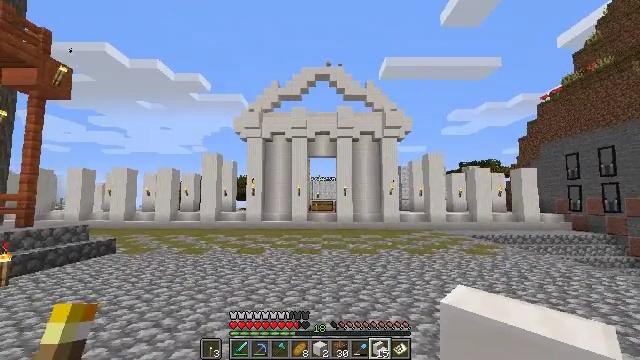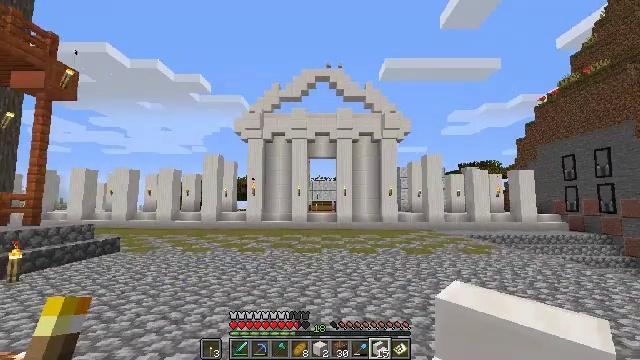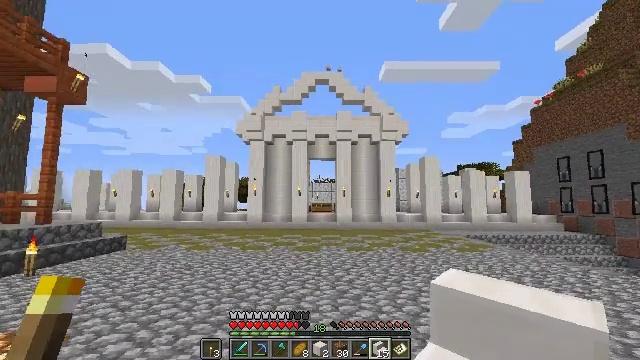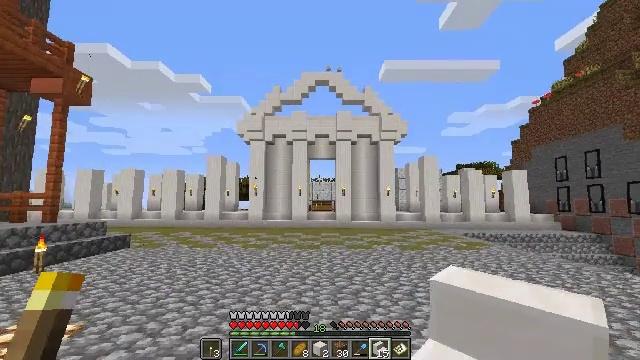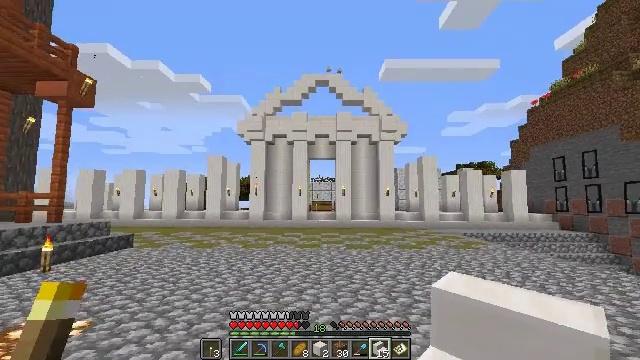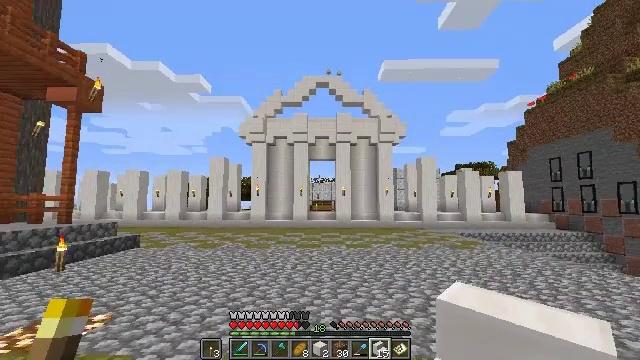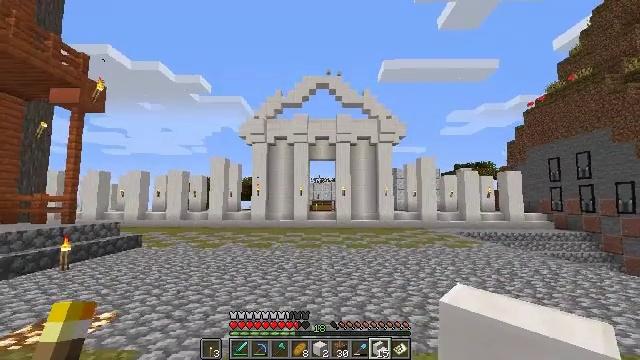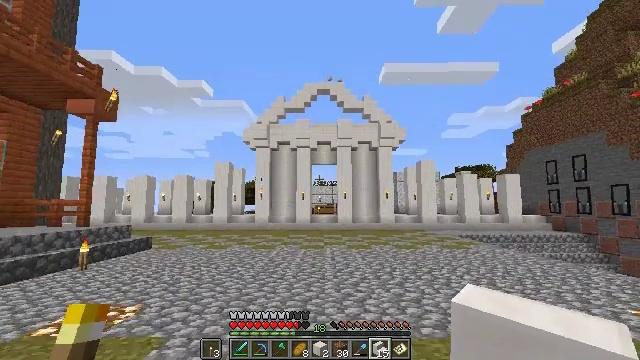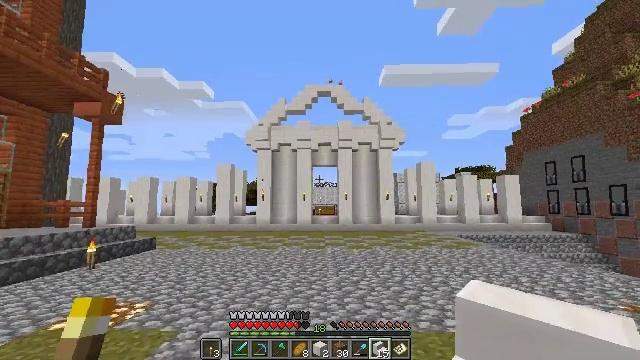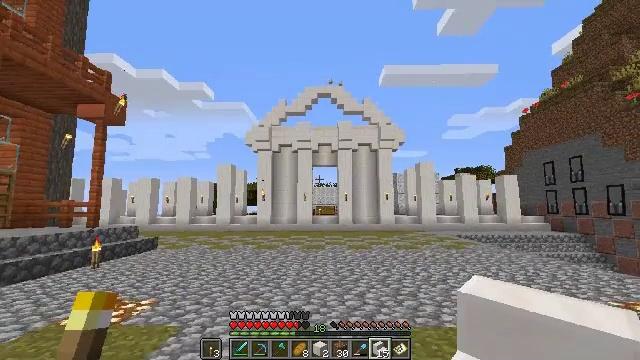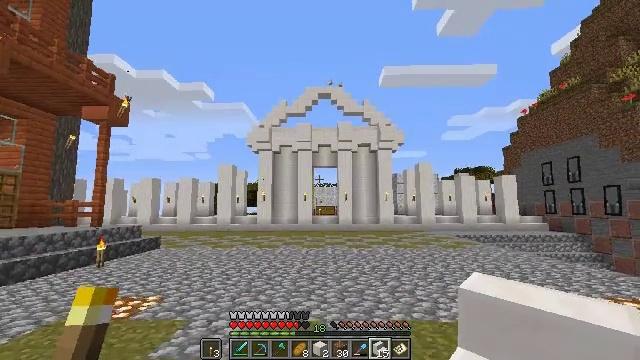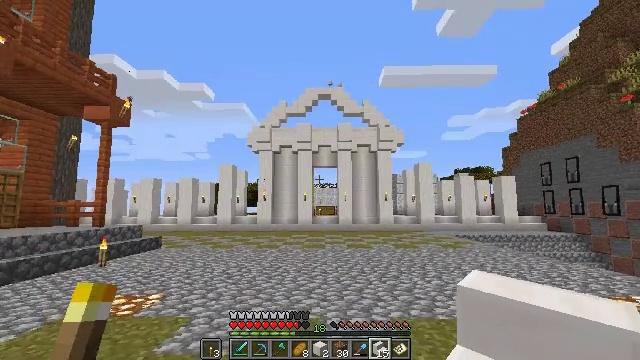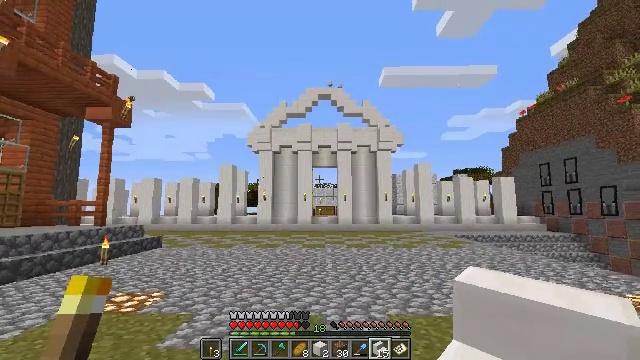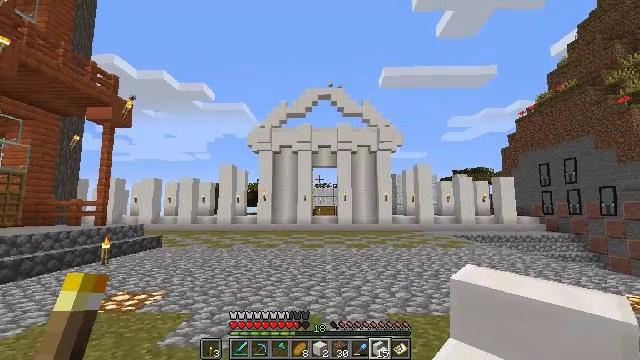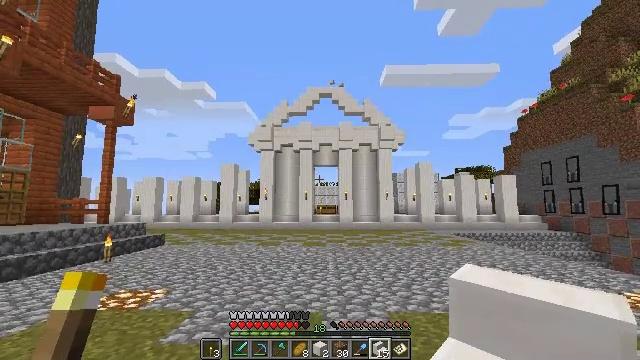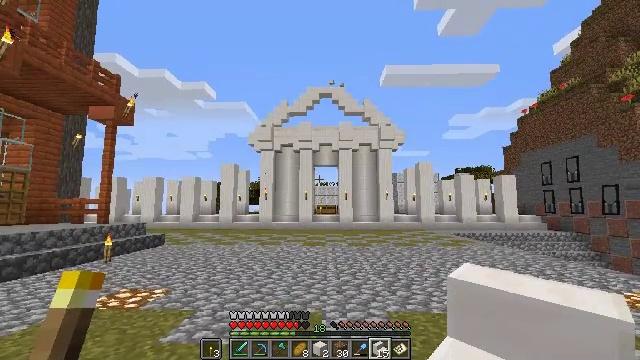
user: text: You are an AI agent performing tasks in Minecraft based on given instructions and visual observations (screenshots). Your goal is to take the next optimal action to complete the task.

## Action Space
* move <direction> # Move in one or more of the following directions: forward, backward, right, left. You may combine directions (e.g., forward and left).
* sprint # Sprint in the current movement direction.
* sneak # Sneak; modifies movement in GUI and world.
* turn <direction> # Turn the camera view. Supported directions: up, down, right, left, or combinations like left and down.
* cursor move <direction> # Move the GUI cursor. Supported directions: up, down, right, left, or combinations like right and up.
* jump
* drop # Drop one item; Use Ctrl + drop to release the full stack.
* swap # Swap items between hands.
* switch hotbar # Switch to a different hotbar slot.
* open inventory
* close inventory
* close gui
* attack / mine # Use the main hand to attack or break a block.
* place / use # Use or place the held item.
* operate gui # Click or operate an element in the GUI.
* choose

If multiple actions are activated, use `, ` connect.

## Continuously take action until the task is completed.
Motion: motion action
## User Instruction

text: Mine quartz stairs to recycle them.
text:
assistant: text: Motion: move back
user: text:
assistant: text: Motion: move back
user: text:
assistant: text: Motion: move back
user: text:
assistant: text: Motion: move back
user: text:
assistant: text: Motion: move back
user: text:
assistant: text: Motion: move back
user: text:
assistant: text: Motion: move back
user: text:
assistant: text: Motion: move back
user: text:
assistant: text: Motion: move back
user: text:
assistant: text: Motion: no_op
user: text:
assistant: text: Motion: no_op
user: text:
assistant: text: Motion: no_op
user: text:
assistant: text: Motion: no_op
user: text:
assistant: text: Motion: no_op
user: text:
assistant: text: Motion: no_op
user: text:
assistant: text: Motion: no_op
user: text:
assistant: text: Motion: no_op
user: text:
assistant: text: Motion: no_op
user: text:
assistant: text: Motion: no_op
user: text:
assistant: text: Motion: no_op
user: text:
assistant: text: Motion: no_op
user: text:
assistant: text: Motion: no_op
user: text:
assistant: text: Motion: no_op
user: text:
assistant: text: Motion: no_op
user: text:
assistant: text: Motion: no_op
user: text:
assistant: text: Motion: no_op
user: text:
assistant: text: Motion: no_op
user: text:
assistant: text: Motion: no_op
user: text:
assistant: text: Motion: no_op
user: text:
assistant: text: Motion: no_op